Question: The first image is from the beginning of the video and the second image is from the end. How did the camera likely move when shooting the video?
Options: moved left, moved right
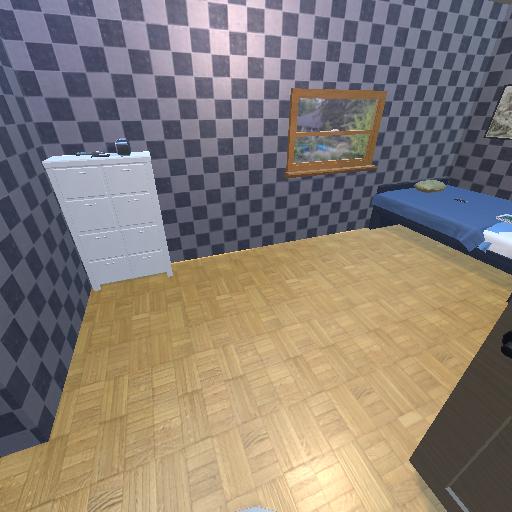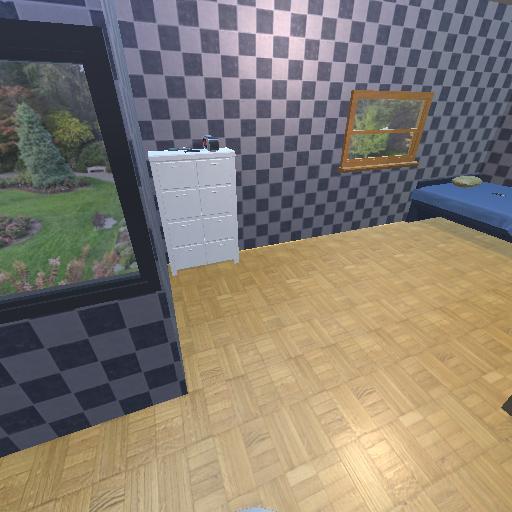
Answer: moved left